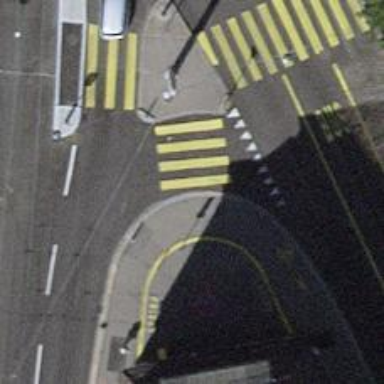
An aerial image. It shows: Kerb barrier.